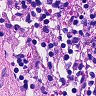
Metastatic tissue present: no